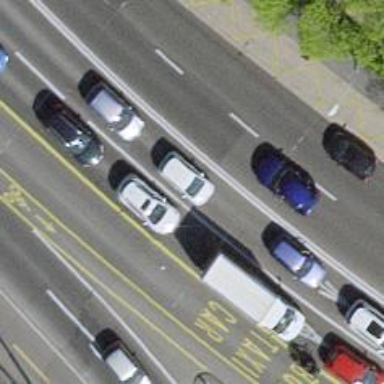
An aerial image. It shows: Primary highway with asphalt surface. There is lane for cyclists on the left side and trolley wires are present.